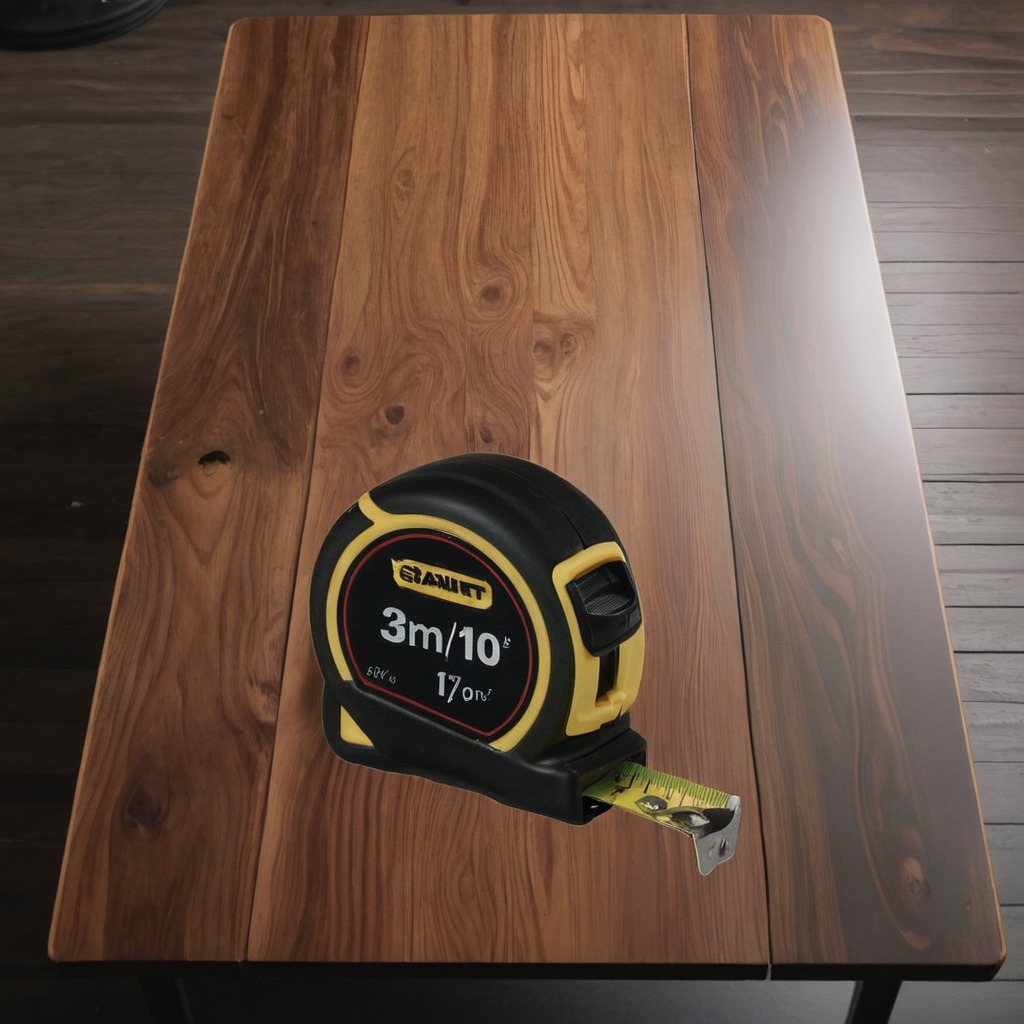
A measuring tape lies on the wooden table in the vintage motorcycle garage.